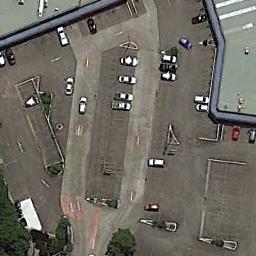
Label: parking_lot